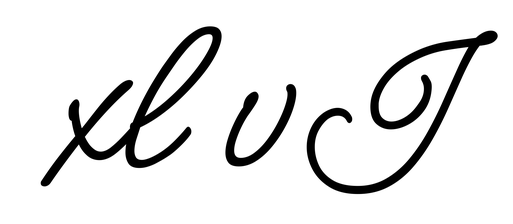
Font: MeowScript-Regular